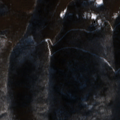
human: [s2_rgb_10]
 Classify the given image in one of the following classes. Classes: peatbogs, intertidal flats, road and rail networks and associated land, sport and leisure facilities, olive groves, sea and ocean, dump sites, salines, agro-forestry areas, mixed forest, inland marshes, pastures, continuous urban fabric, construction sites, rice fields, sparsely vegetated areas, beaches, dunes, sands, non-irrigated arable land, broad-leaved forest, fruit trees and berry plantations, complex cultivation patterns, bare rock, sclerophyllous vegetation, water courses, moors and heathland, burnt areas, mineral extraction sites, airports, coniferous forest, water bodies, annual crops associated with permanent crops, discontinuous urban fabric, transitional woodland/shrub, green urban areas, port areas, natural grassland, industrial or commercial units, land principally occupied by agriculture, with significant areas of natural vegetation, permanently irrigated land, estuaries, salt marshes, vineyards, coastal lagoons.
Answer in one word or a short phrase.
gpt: broad-leaved forest, transitional woodland/shrub